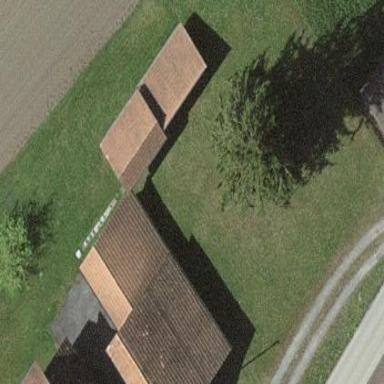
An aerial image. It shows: Garage.